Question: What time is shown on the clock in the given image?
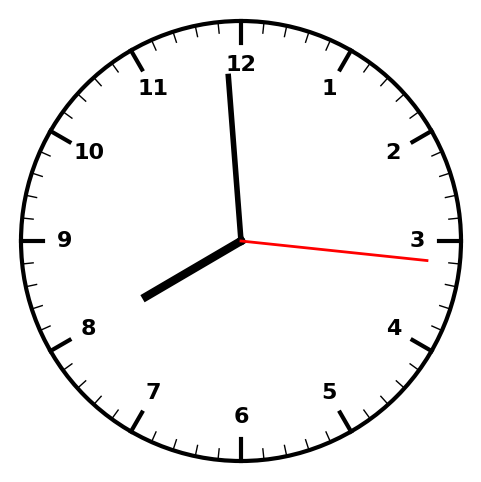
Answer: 07:59:16